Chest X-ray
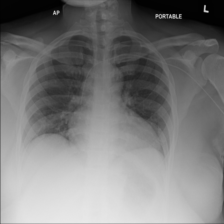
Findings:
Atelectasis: negative
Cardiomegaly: negative
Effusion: negative
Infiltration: negative
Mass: negative
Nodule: negative
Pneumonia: negative
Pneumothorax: negative
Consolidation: negative
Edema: negative
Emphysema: negative
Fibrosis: negative
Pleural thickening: negative
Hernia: negative